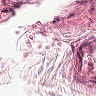
Metastatic tissue present: no